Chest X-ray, AP view. Patient: 22 years old, sex F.
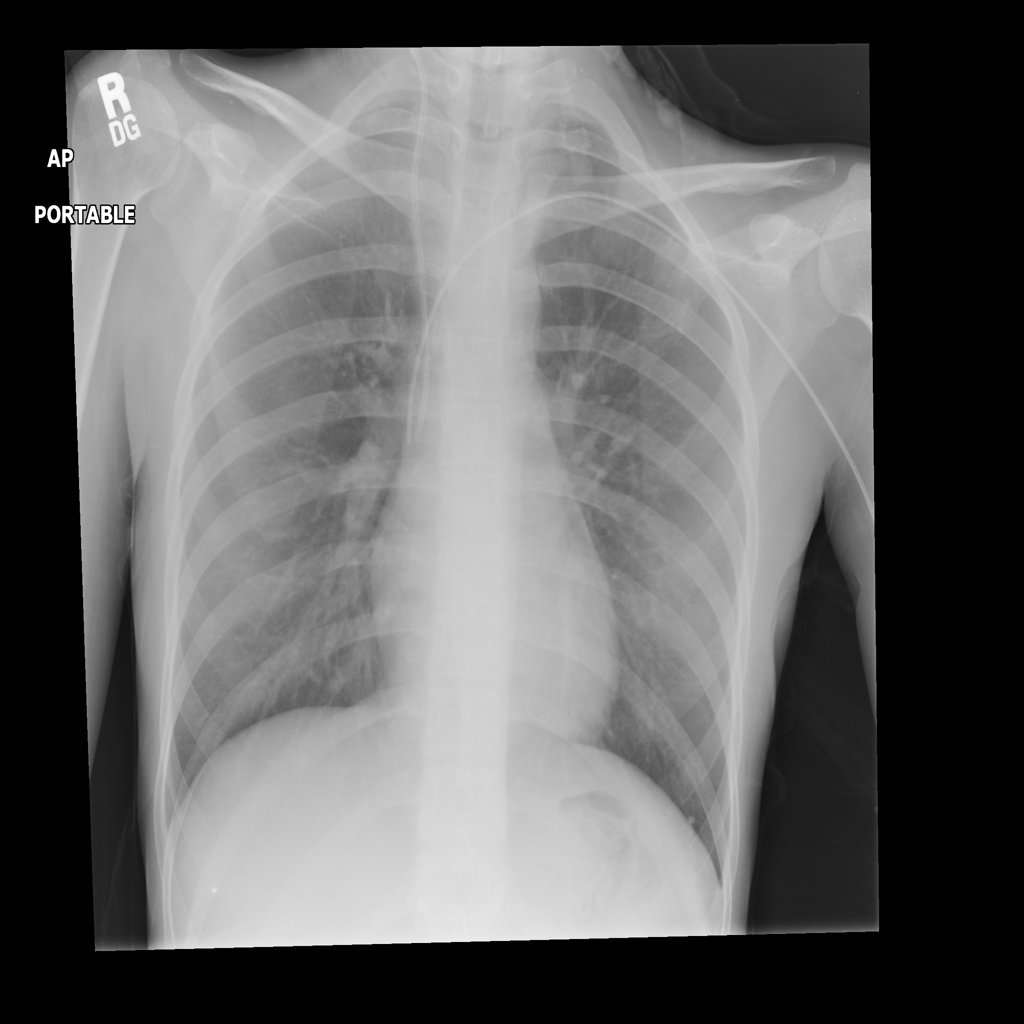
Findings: Nodule